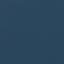
Land use / land cover: SeaLake